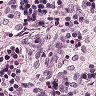
Metastatic tissue present: no